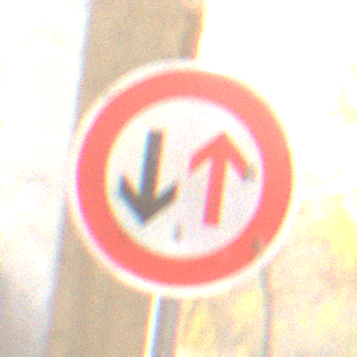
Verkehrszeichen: VorrangDesGegenverkehrs
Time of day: SunriseSunset
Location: Roofed (Suburban)
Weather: Clear
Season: NotSpecified
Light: Natural